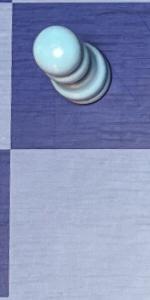
Label: Empty